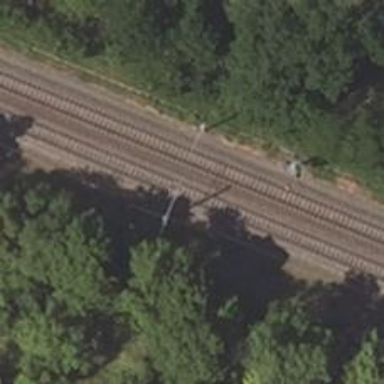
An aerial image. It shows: Railway signal.